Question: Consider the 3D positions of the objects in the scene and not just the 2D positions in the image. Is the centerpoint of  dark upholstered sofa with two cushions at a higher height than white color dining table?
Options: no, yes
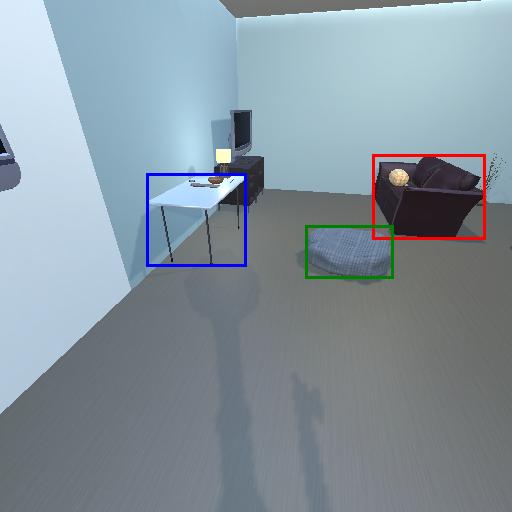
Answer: no